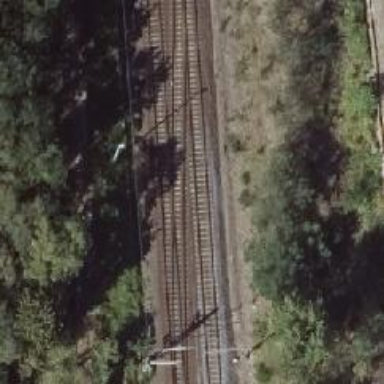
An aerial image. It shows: Railway track with contact line for electrification.